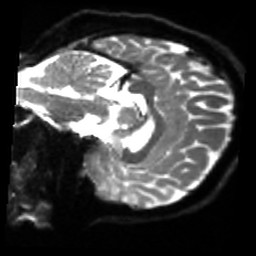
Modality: sbref
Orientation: sagittal
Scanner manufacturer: siemens
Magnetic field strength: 3 T
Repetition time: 4 s
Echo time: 0.0594 s